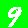
Digit: 9